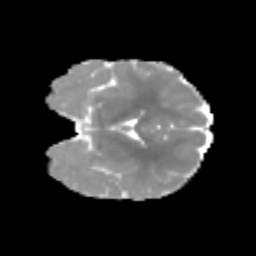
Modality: MD
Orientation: coronal
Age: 6
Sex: female
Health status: healthy